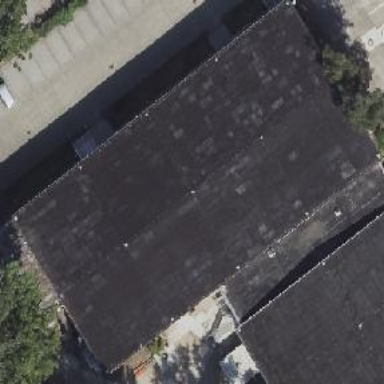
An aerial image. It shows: Commercial building with gabled roof.